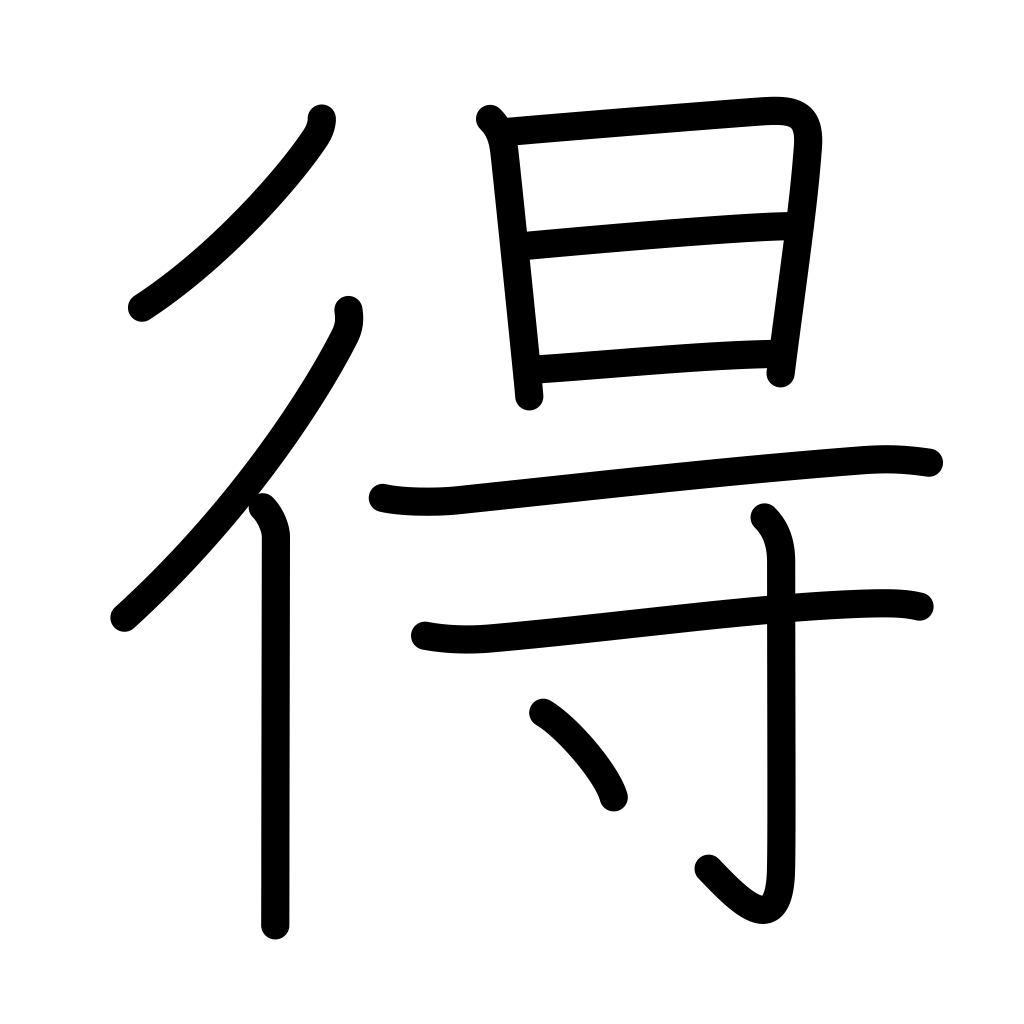
Meaning: gain, get, find, earn, acquire, can, may, able to, profit, advantage, benefit